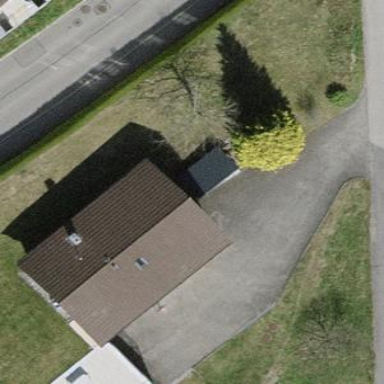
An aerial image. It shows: Detached building.